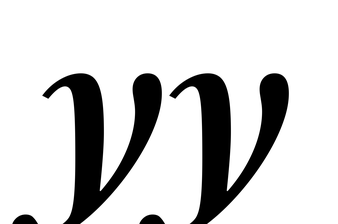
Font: LibreCaslonText-Italic_Bold_Italic